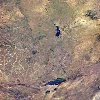
Label: land